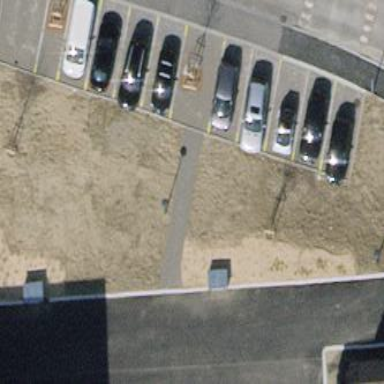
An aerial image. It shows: Street-side parking area.